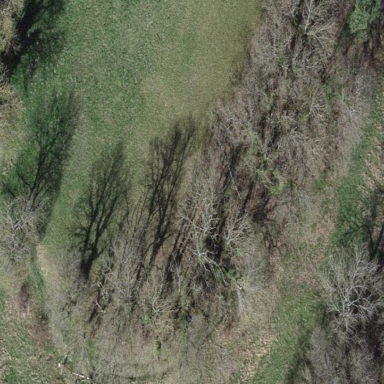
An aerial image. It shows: Beautiful woodland area.